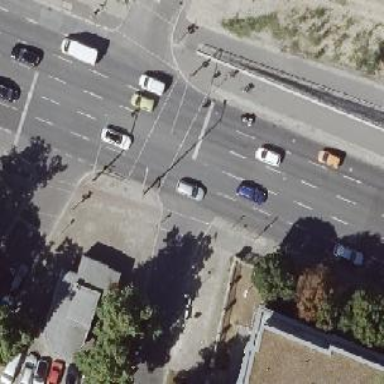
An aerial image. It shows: Road with traffic signals controlling the flow of traffic.